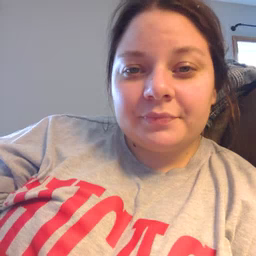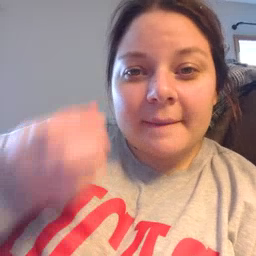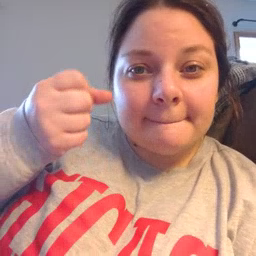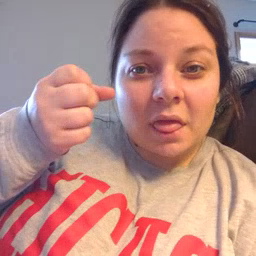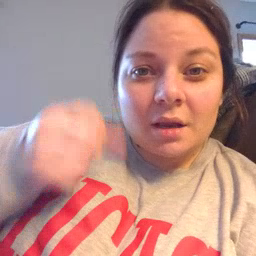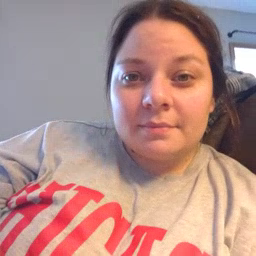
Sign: milk